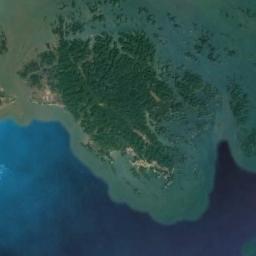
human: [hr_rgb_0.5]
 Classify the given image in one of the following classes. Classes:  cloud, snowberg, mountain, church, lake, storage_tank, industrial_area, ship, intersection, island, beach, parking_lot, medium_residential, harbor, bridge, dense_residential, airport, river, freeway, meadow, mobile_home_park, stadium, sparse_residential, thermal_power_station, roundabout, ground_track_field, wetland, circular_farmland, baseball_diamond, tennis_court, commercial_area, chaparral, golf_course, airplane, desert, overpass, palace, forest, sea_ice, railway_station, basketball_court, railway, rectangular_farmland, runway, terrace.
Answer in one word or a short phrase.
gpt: island